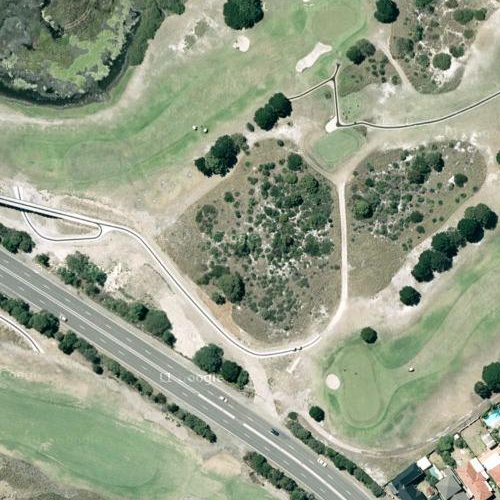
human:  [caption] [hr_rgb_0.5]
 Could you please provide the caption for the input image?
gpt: A meadow with some green bushes and white bunkers while a highway passed by .

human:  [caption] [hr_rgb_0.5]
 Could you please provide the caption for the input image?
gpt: Some green bushes and white bunkers on the meadow while a highway passed by .

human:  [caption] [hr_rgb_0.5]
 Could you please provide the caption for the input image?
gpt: A meadow with some green bushes and white bunkers on it while a highway passed by .

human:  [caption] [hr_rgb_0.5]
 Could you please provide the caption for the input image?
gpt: Some green bushes and white bunkers on the meadow while a highway passed by .

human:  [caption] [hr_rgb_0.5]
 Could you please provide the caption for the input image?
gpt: There is a meadow with some bushes and bunkers on it while a highway passed by .